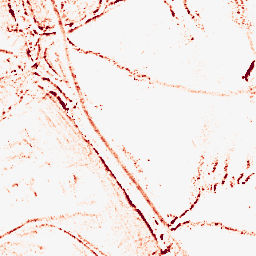
Category: morphological
Decomposition family: morphological_ellipse
Decomposition parameters: operation: opening
width: 5
height: 5
Upsampling method: sinc_blackman
Upsampling parameters: scale: 8
kernel_size: 16
Upsampling scale: 8